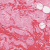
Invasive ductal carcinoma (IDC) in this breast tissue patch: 0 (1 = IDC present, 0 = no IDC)